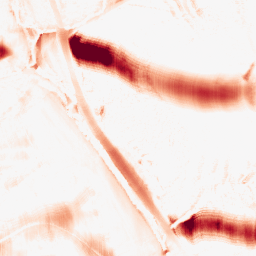
Category: morphological
Decomposition family: morphological_ellipse
Decomposition parameters: operation: opening
width: 50
height: 20
Upsampling method: lanczos
Upsampling parameters: scale: 8
Upsampling scale: 8